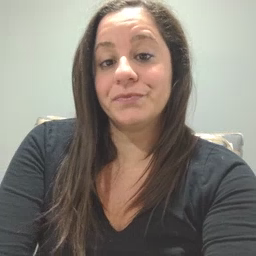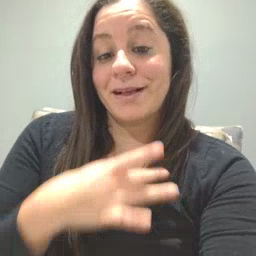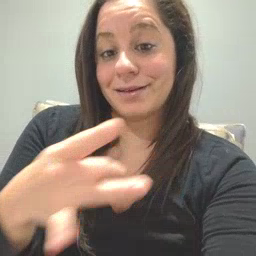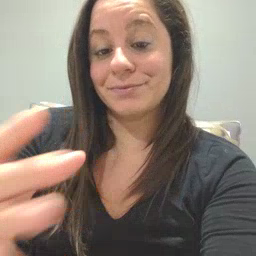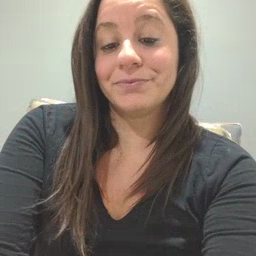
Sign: like